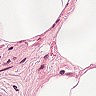
Metastatic tissue present: no